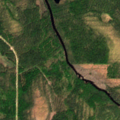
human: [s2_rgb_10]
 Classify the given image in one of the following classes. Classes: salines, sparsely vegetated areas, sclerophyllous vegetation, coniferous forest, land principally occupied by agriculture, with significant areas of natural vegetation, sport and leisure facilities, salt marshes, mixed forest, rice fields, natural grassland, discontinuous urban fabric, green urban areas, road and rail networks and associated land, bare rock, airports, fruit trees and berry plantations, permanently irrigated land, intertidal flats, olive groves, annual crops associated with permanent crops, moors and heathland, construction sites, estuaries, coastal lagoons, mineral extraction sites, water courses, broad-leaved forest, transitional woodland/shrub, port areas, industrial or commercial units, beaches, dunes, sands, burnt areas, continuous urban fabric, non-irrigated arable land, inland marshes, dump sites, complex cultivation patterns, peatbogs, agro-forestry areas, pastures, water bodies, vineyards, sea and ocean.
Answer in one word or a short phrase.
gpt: coniferous forest